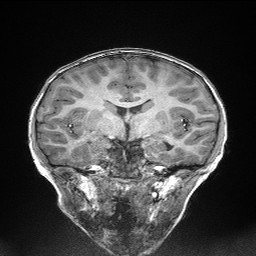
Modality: T1w
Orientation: sagittal
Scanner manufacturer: siemens
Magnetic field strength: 3 T
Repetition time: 2.3 s
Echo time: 0.00298 s